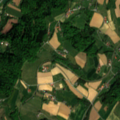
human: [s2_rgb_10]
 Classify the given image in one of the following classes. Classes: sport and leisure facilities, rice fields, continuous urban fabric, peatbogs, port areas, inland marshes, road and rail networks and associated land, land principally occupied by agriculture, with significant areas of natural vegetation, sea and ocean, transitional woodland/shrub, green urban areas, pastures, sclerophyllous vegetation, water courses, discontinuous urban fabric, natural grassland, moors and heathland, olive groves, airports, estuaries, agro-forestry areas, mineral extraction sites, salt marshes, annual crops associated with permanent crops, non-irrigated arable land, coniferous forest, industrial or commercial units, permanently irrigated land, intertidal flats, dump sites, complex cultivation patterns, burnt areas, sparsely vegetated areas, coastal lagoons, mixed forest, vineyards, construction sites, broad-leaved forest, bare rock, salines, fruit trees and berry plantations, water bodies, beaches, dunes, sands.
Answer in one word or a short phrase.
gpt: non-irrigated arable land, complex cultivation patterns, broad-leaved forest